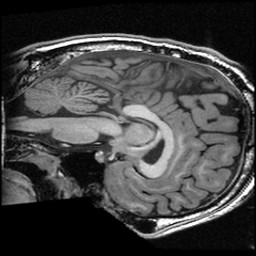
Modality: T1w
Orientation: sagittal
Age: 22
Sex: male